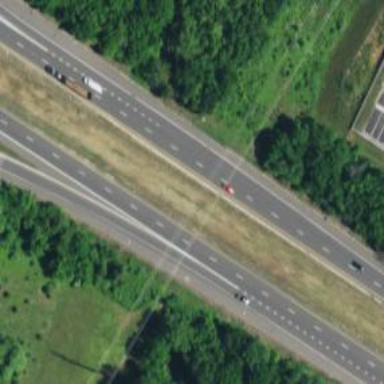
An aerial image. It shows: Motorway junction.